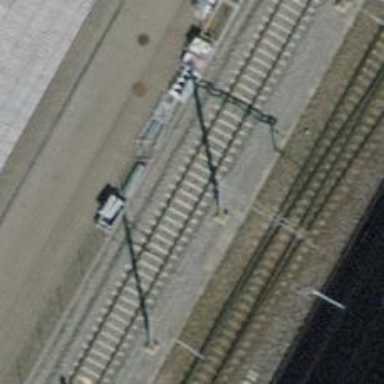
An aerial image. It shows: Siding railway line with electrified contact line for the trains.